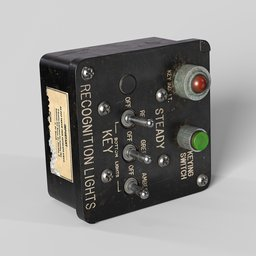
Label: electronics